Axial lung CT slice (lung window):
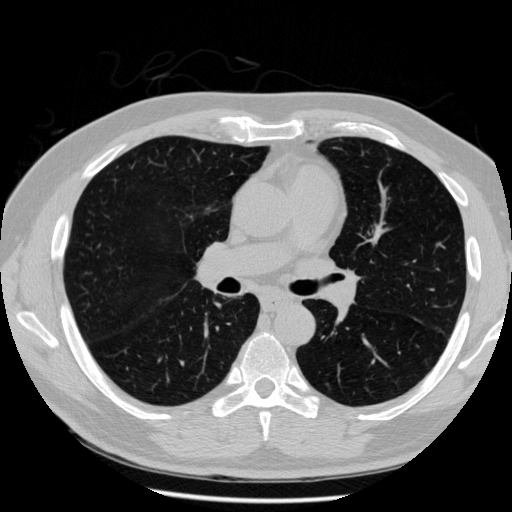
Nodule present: no